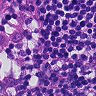
Metastatic tissue present: yes